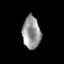
Tissue: prostate
Cell type: Epithelial cells
Senescence score: 0.3281
Nuclear area (px): 586
Mean DAPI intensity: 148.872